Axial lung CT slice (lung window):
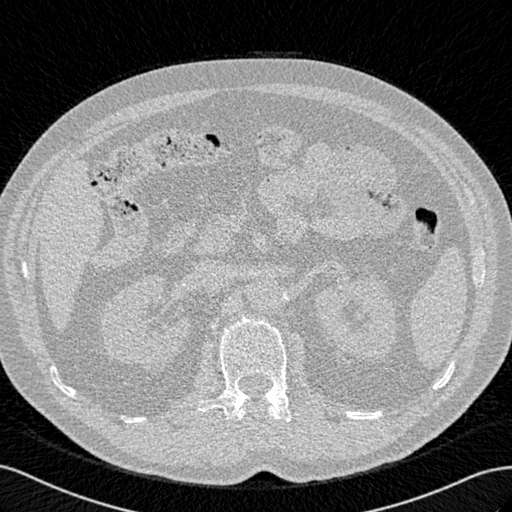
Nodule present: no